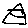
Label: triangle